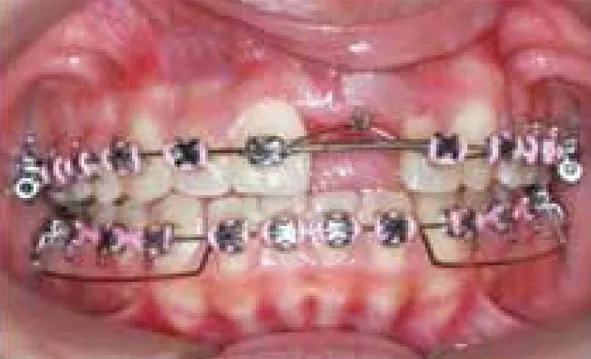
Traction of tooth #21 carried out with 0.014?/span> NiTi wire superimposed to
0.016 x 0.016-in square stainless steel archwire with open spring between #11 and
#22.
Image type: medical_photograph (oral_photograph)